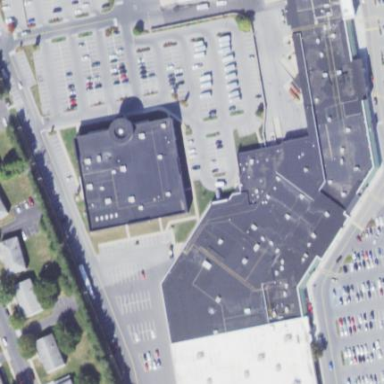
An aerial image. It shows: Mall building.